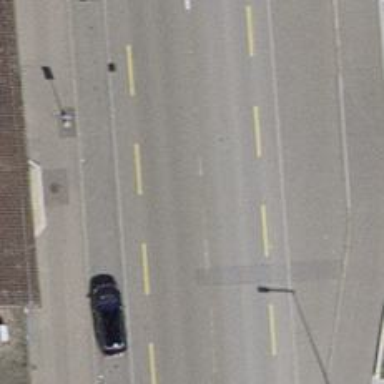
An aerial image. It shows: Residential road with asphalt surface and designated cycle lane.